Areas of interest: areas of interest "Cemetery"
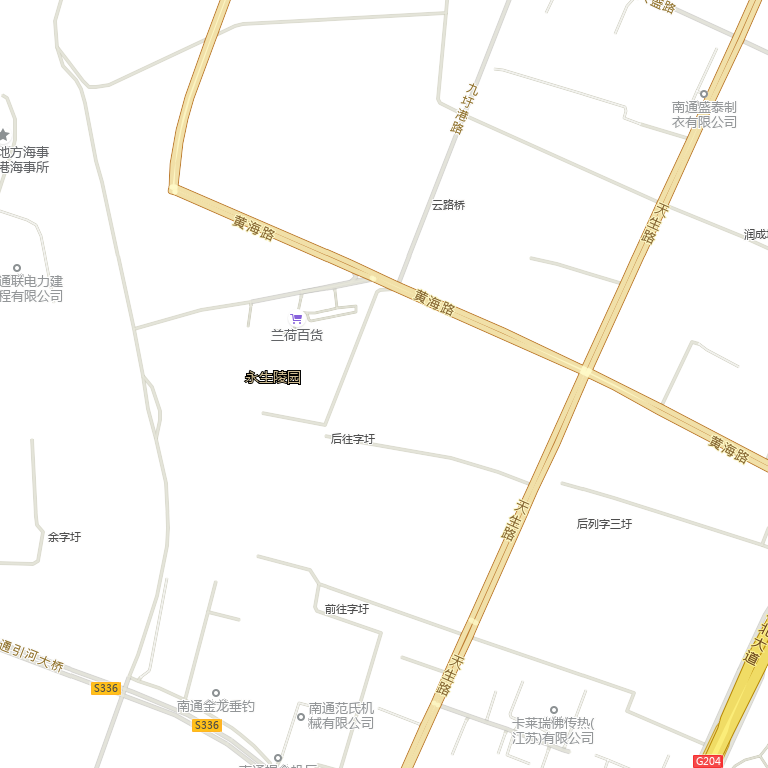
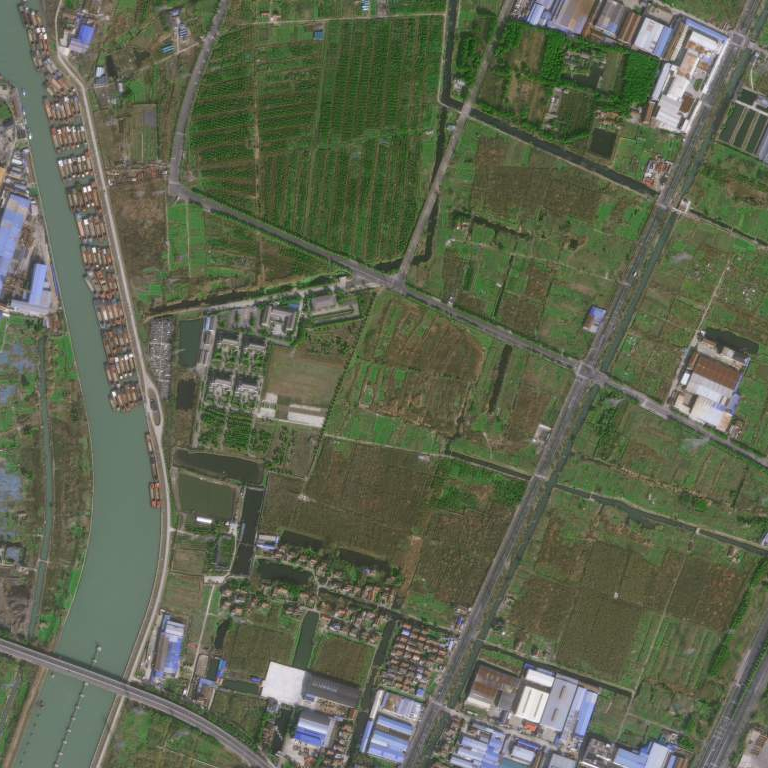